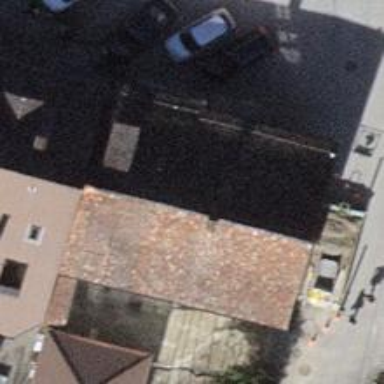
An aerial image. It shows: Restaurant.